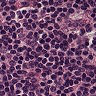
Metastatic tissue present: no